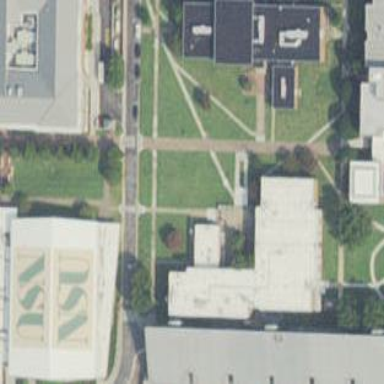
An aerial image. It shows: University building.